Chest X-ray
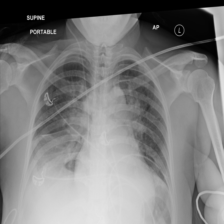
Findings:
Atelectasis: negative
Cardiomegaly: negative
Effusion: negative
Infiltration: negative
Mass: negative
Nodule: negative
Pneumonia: negative
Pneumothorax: negative
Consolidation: positive
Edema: negative
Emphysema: negative
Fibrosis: negative
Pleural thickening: negative
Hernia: negative